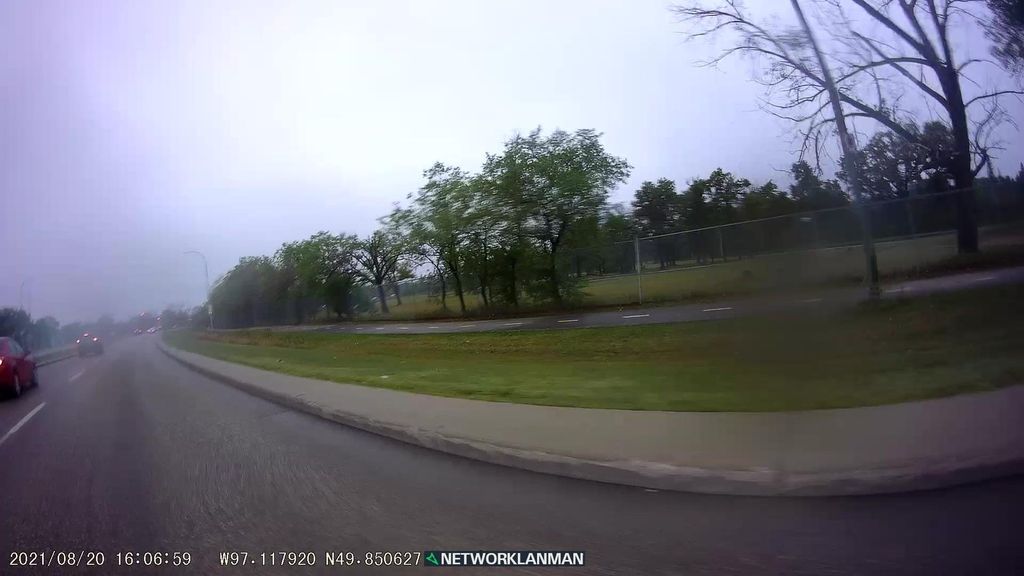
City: winnipeg